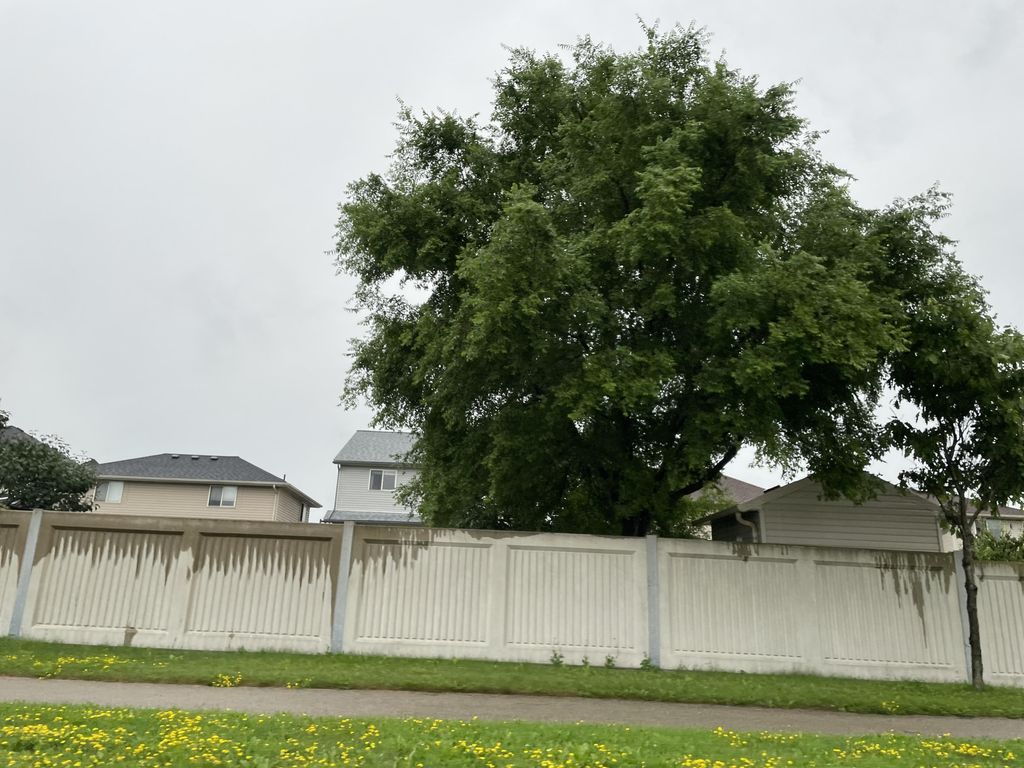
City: kitchener-waterloo